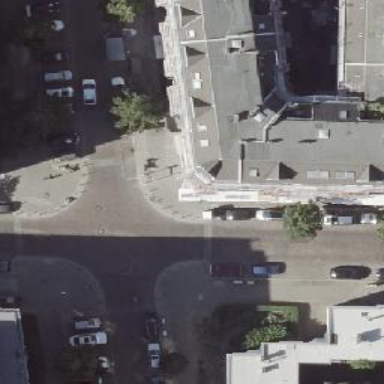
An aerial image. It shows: Unmarked crossing with kerb extension on both sides.